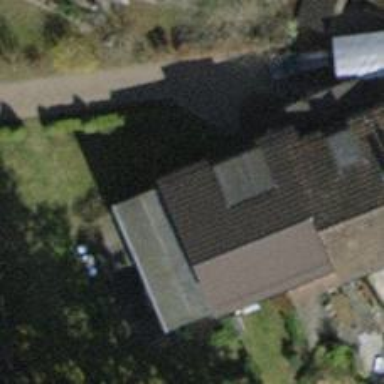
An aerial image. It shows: Pitched roof building.